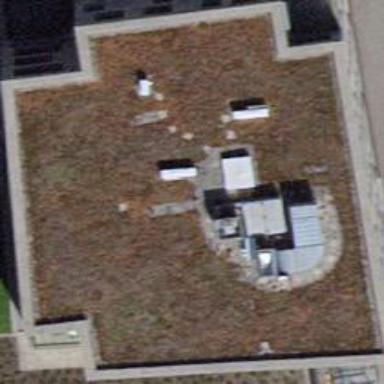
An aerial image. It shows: The building has flat roof and consists of apartments.